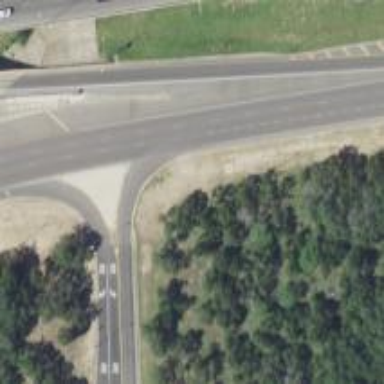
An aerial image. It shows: Secondary road with frontage access.